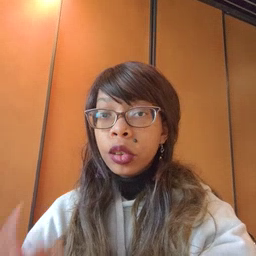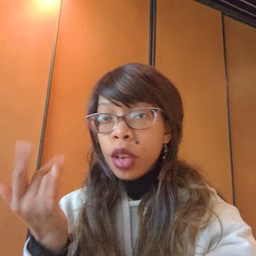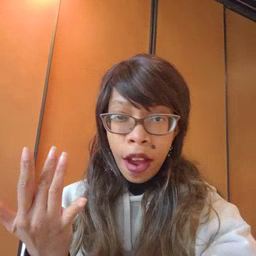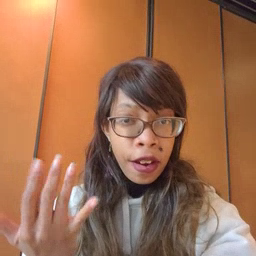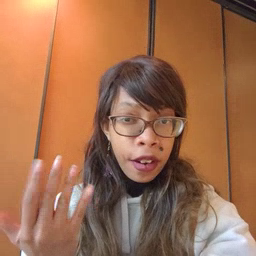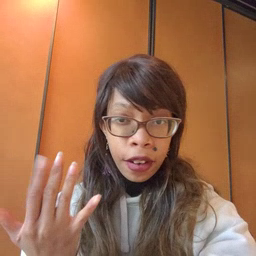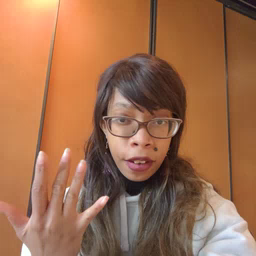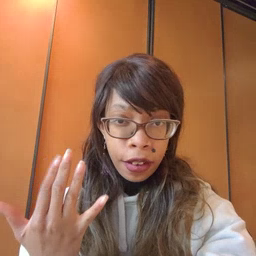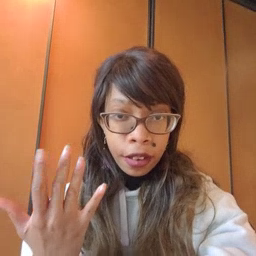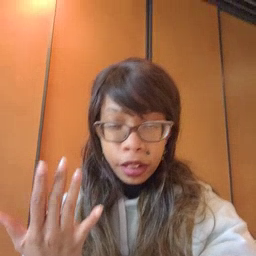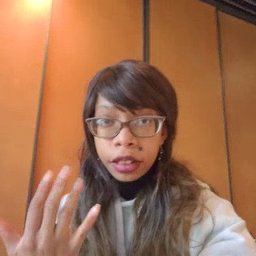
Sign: wait